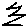
Label: zigzag